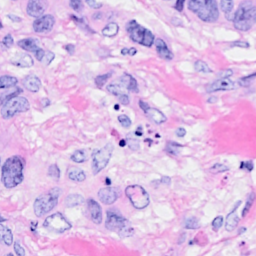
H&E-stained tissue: Breast